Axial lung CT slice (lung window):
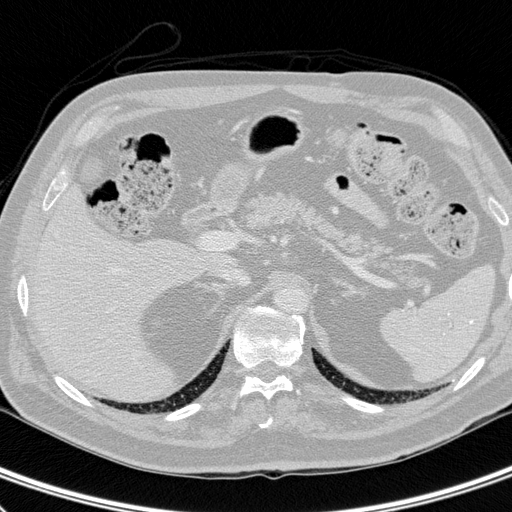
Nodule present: no